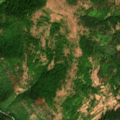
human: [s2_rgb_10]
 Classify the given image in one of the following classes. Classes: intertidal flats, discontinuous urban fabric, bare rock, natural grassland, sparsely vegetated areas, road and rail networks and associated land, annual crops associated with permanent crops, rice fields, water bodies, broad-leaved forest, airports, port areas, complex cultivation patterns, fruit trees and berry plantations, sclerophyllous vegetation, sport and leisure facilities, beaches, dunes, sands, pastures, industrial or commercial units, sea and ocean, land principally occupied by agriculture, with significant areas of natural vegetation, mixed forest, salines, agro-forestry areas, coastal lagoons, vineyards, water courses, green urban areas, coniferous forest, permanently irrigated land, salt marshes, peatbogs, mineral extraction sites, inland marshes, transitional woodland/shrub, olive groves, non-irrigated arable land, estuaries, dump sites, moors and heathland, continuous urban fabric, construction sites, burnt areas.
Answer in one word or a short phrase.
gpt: pastures, land principally occupied by agriculture, with significant areas of natural vegetation, broad-leaved forest, mixed forest, transitional woodland/shrub